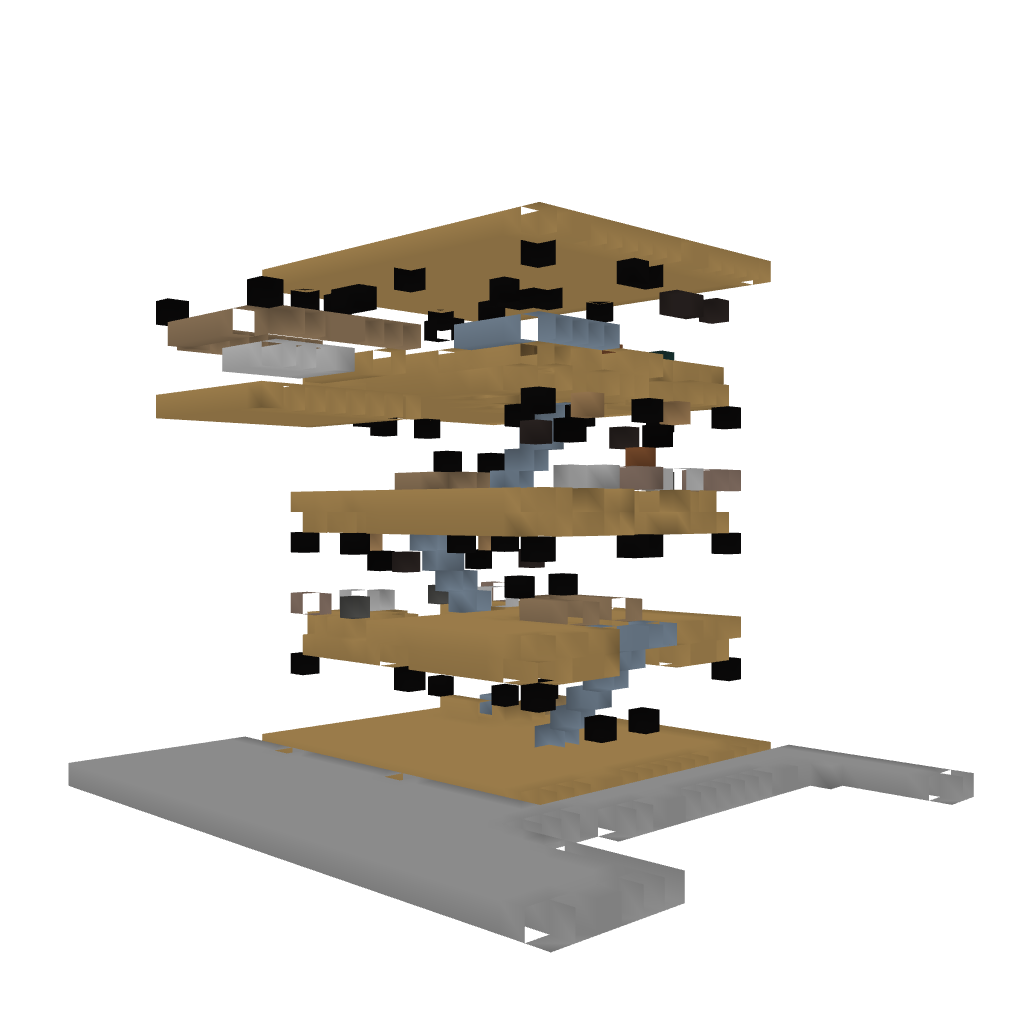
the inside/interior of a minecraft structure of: the-luxus-home